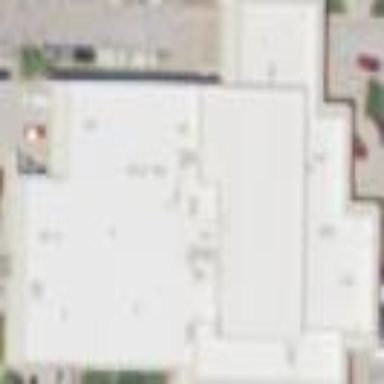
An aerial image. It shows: Car shop building.